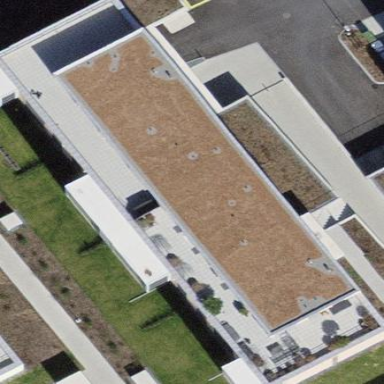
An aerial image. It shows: Building with tile roof.